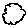
Label: cloud